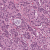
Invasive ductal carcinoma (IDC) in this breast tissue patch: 1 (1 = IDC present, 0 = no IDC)